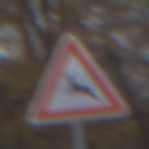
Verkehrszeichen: WildwechselRechts
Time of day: MorningAfternoon
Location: Outdoor (Nature)
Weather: Overcast
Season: NotSpecified
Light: Natural